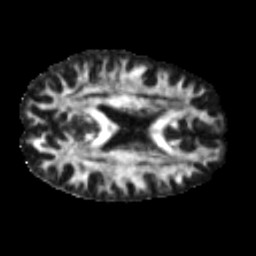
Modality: FA
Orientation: axial
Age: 46
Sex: male
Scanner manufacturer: siemens
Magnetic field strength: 3 T
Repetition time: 5 s
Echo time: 0.108 s